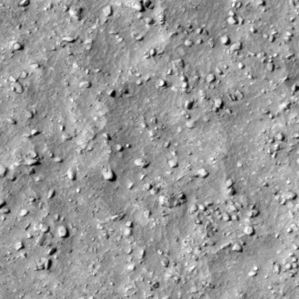
Label: non_frost